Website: lowes
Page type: cart
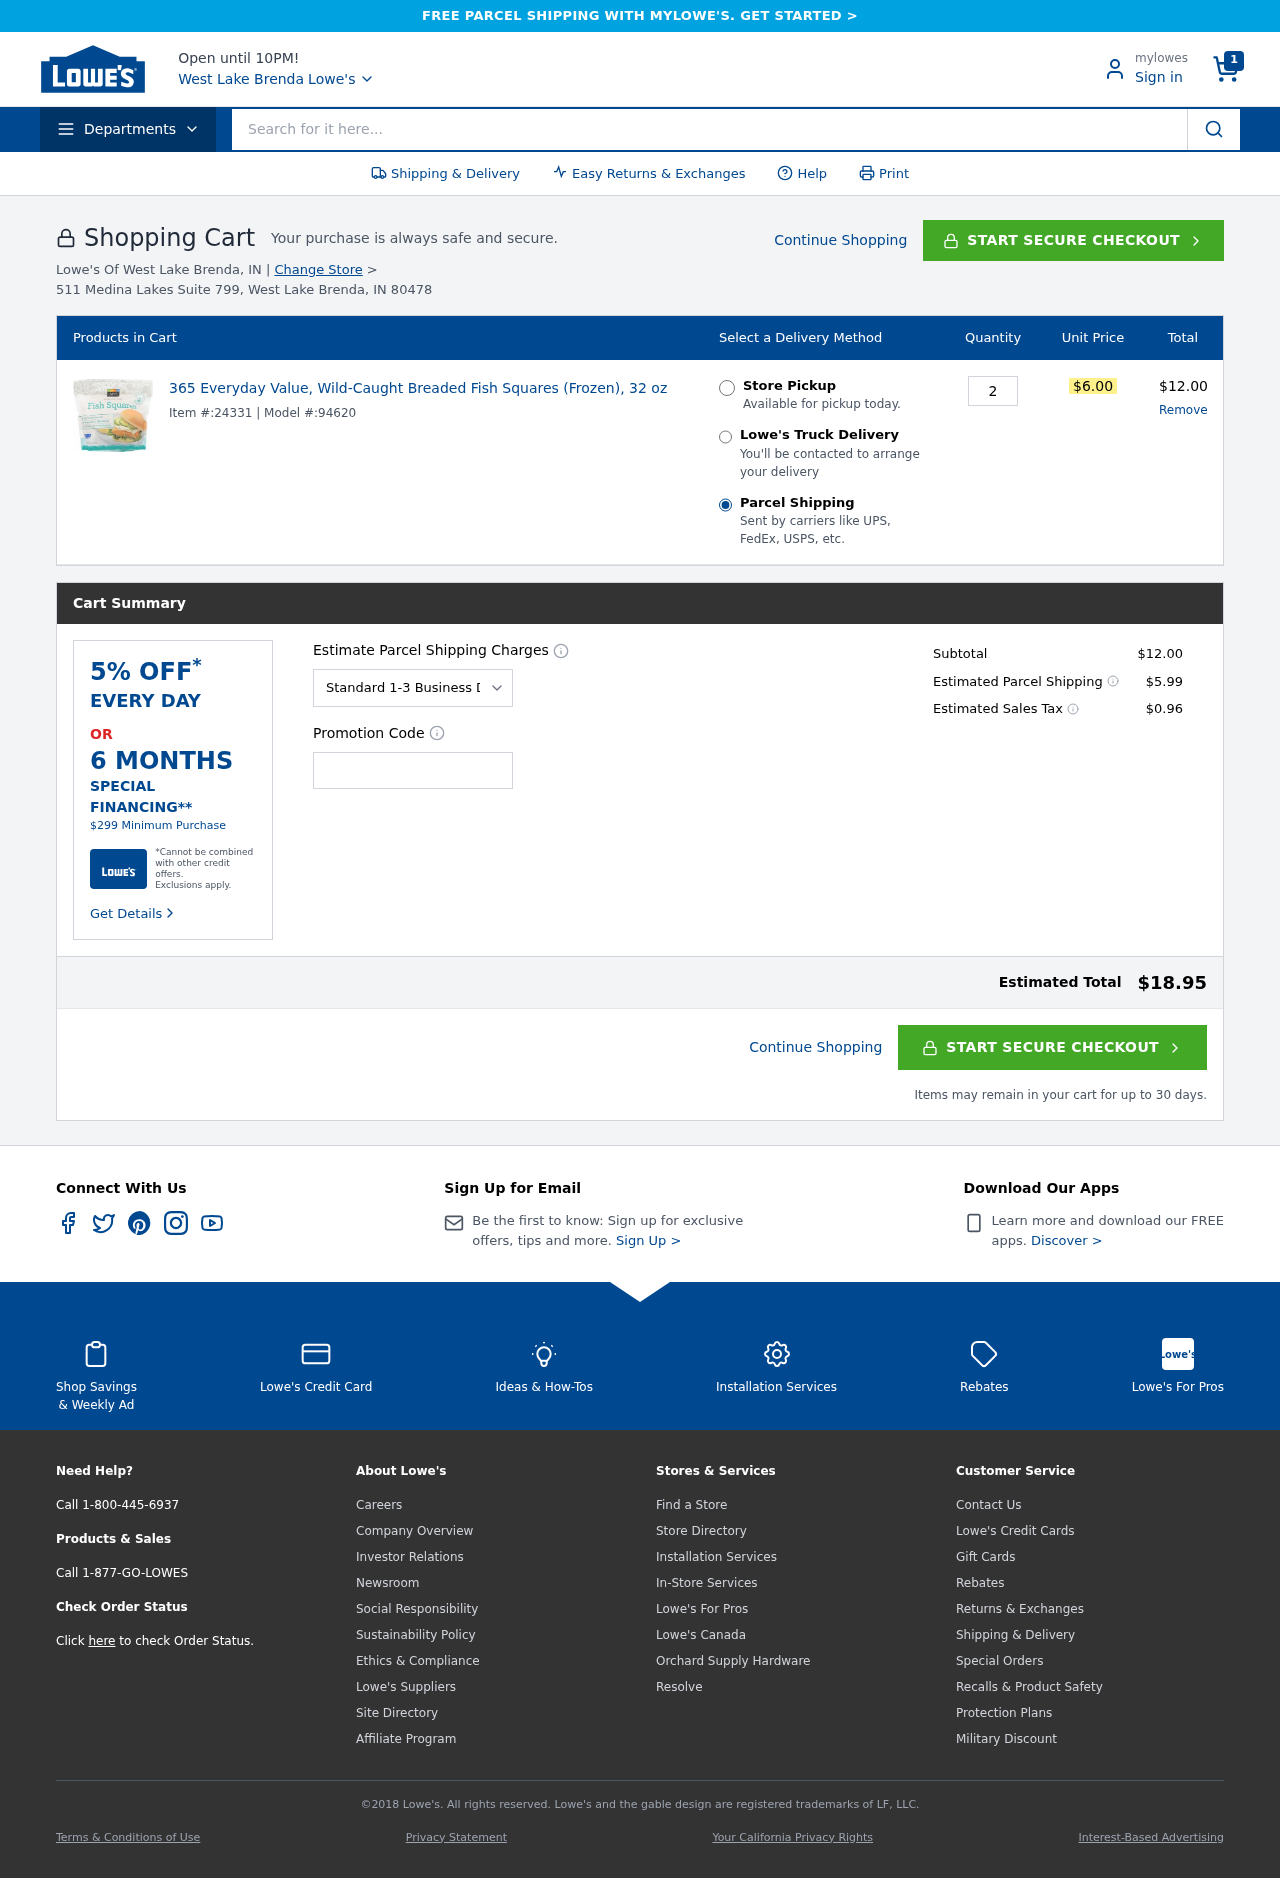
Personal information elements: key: PII_CITY
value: Lake Brenda
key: PII_CITY
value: West Lake Brenda
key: PII_POSTCODE
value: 80478
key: PII_PROMO_CODE
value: VIP6202
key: PII_STREET
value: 511 Medina Lakes Suite 799
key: PII_STATE_ABBR
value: IN
Product elements: key: PRODUCT1_NAME
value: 365 Everyday Value, Wild-Caught Breaded Fish Squares (Frozen), 32 oz
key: PRODUCT1_PRICE
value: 6
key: PRODUCT1_QUANTITY
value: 2
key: PRODUCT1_MODEL
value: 94620
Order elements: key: ORDER_NUM_ITEMS
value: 1
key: ORDER_ITEM_ID
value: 24331
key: ORDER_LINE_TOTAL
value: $12.00
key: ORDER_SUBTOTAL
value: $12.00
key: ORDER_SHIPPING_COST
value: $5.99
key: ORDER_TAX
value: $0.96
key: ORDER_TOTAL
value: $18.95
Search elements: key: HEADER_SEARCH
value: Search for it here...